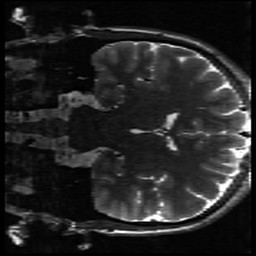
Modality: inplaneT2
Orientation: coronal